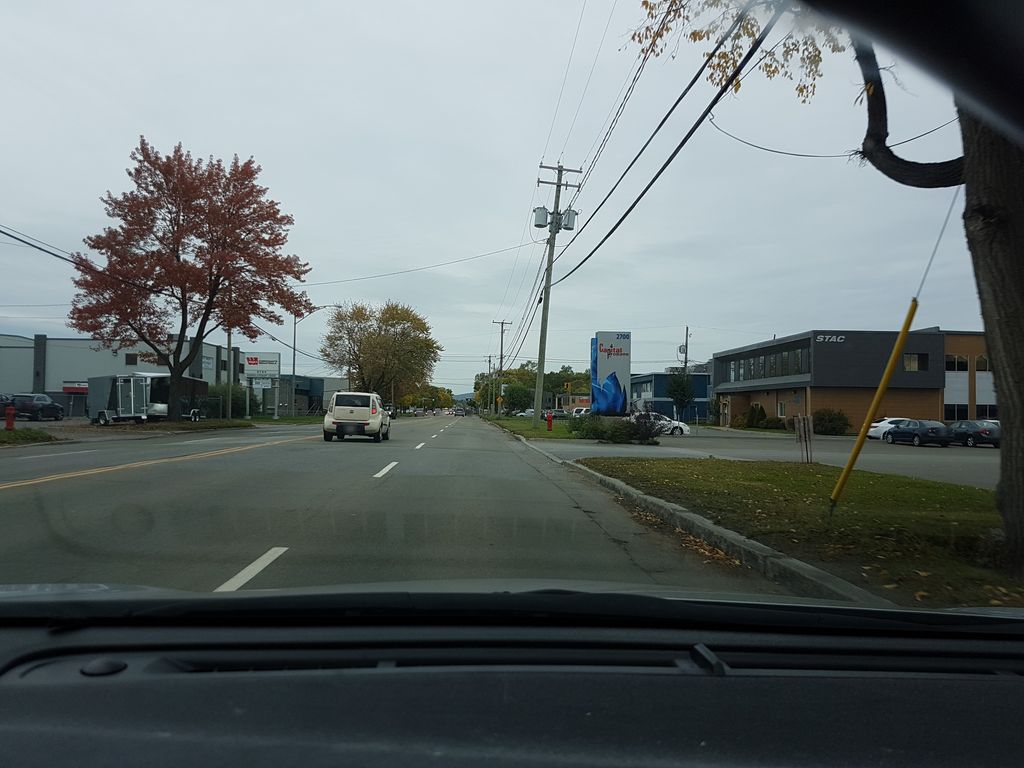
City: quebec_city